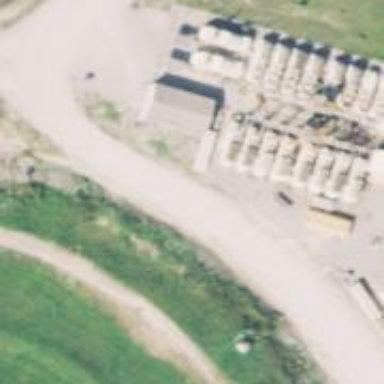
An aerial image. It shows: Generator is pictured.